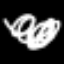
Label: squiggle